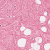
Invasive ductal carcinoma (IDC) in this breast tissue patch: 0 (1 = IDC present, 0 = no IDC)